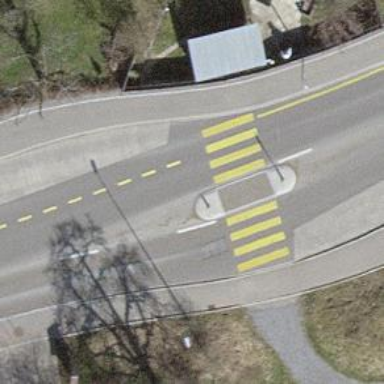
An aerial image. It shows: Uncontrolled zebra crossing with pedestrian island.